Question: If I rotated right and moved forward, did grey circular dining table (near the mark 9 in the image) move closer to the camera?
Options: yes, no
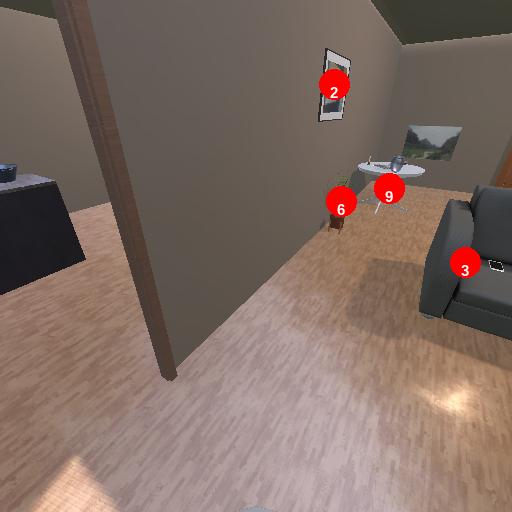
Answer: yes